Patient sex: M
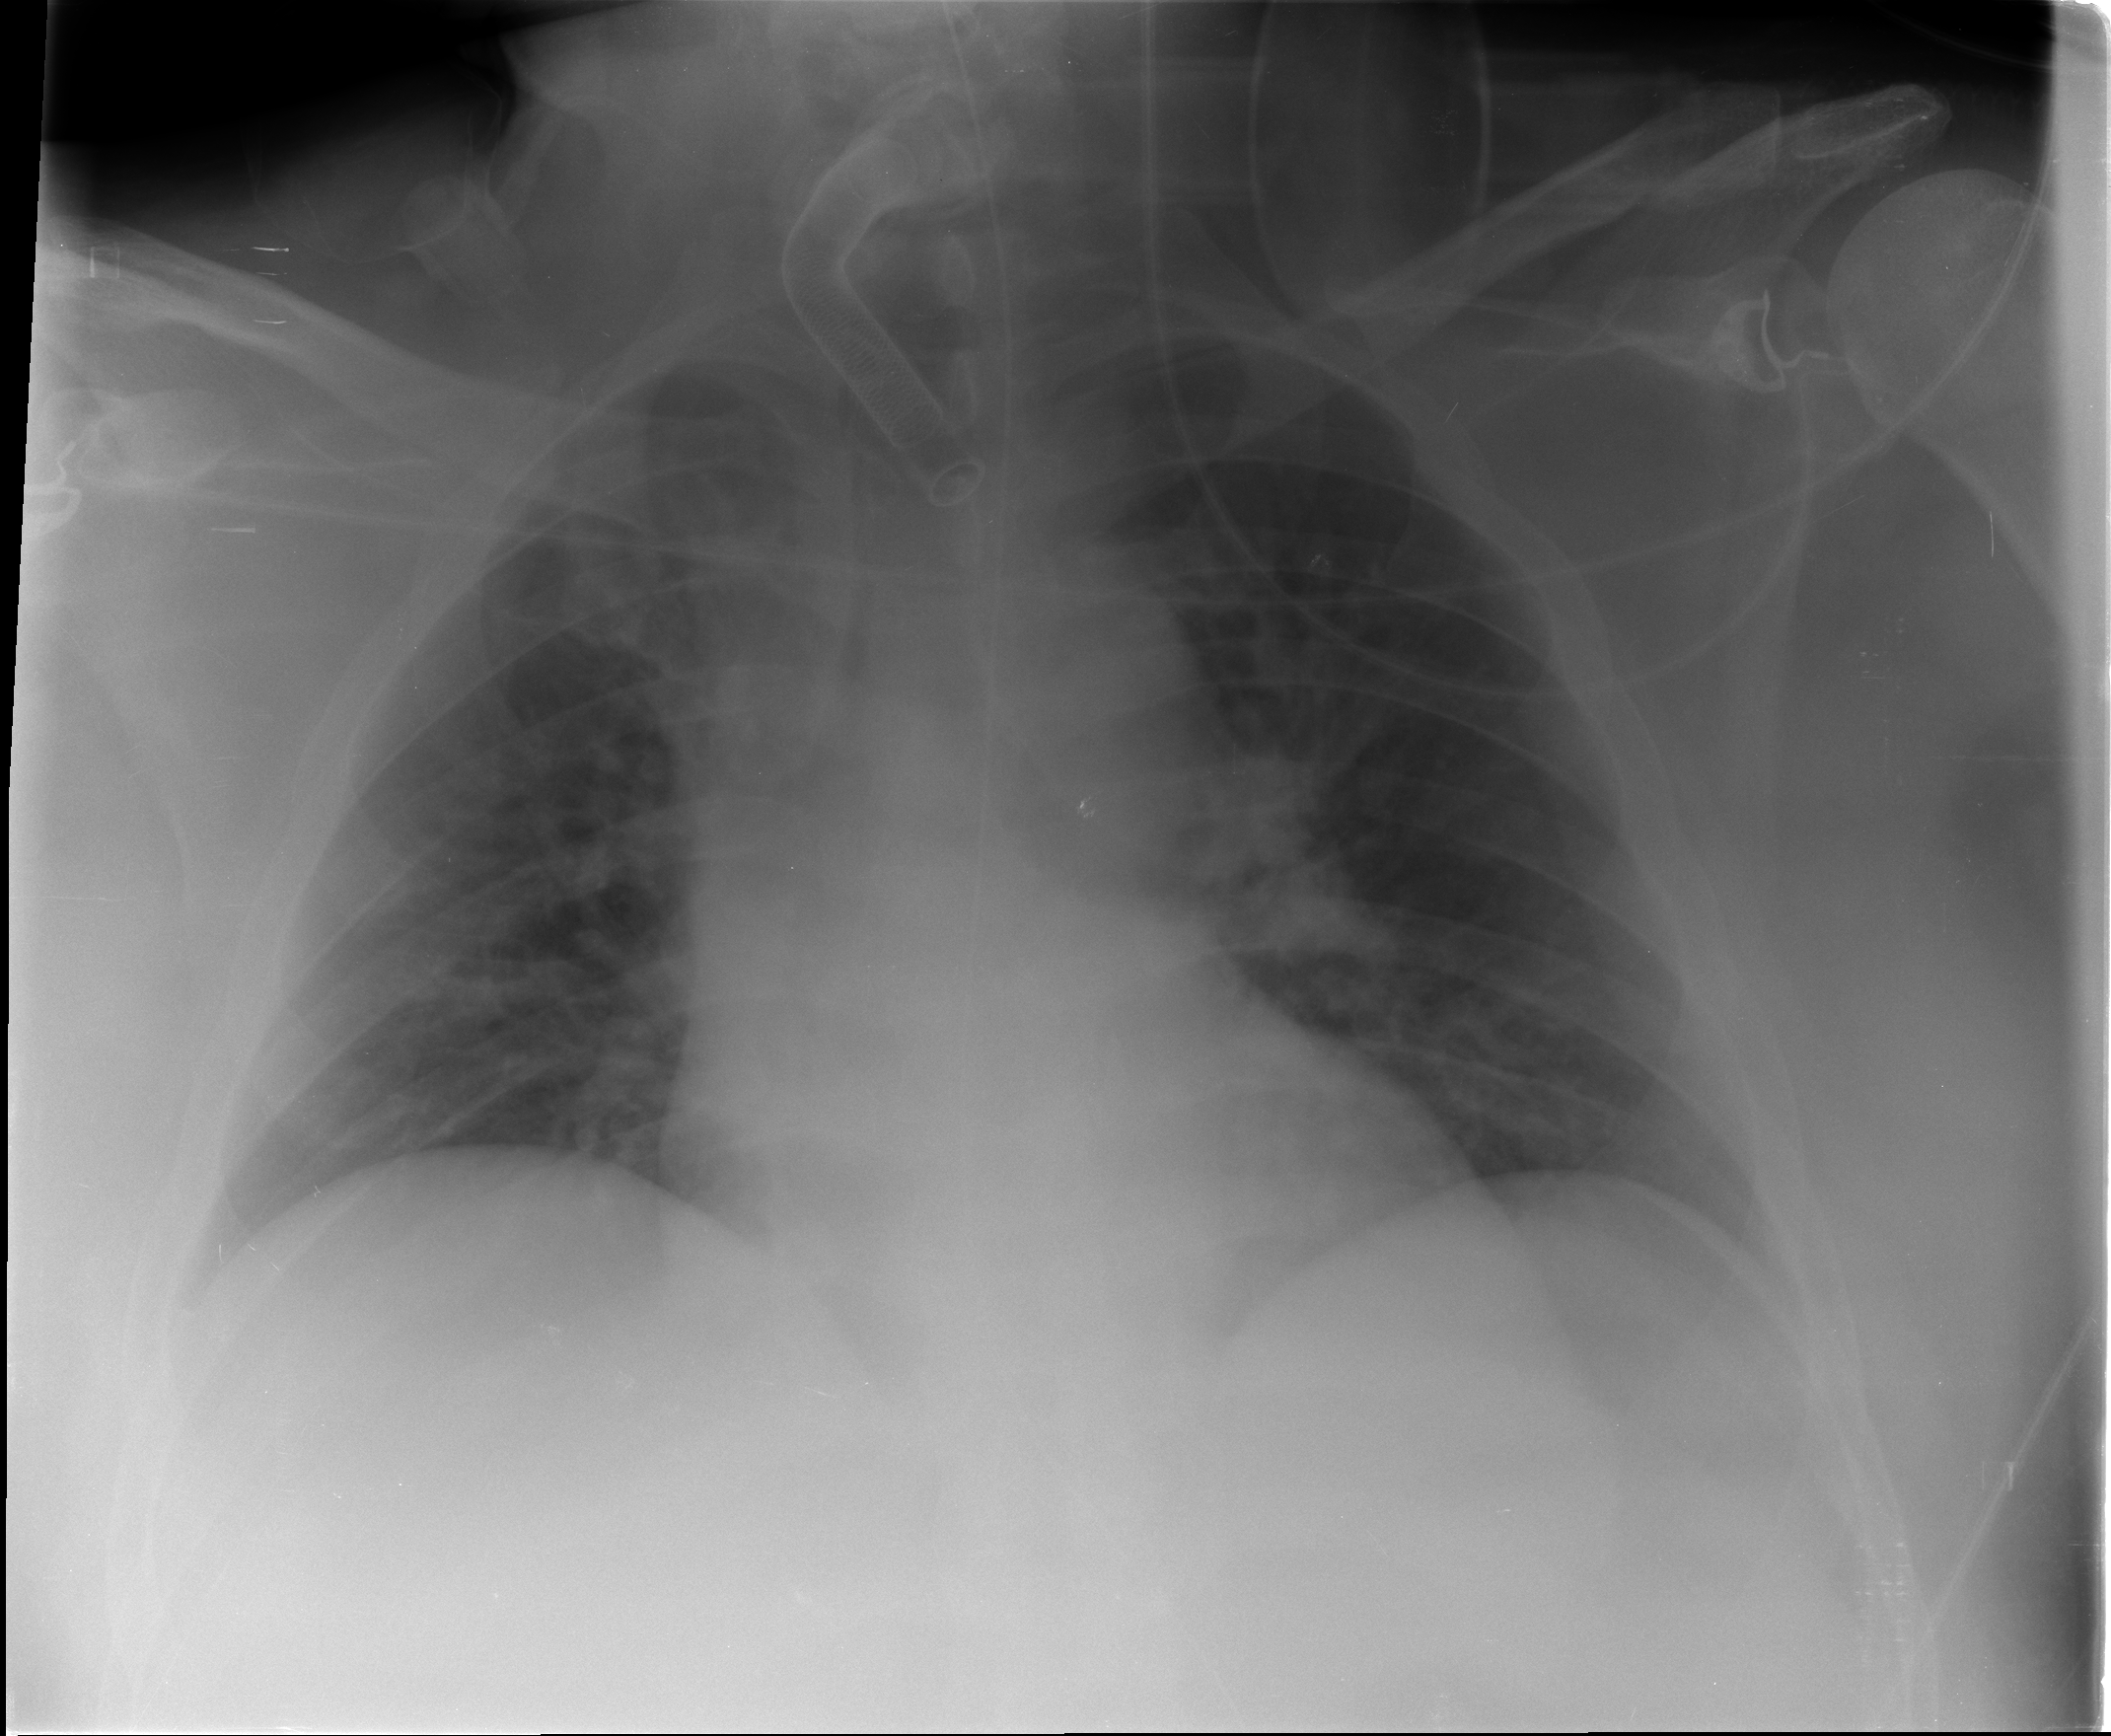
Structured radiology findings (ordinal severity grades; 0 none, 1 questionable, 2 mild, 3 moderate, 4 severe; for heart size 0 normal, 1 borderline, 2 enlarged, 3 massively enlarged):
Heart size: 2
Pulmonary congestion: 2
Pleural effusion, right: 0
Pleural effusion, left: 0
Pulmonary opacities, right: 1
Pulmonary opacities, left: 1
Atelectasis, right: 1
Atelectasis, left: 1